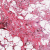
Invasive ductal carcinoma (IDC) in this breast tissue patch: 0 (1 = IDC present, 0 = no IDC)